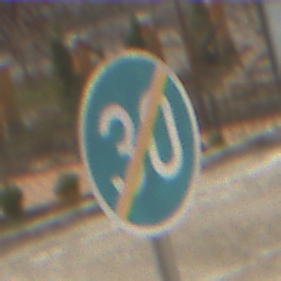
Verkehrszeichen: EndeMindestgeschwindigkeit
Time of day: MorningAfternoon
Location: Outdoor (Urban)
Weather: PartlyCloudy
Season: NotSpecified
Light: Natural